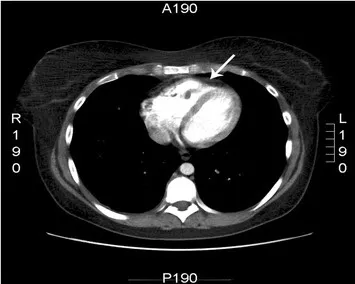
CT-pulmonary angiography that aroused suspicion of a thrombus in the right ventricle (arrow).
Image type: radiology (ct)